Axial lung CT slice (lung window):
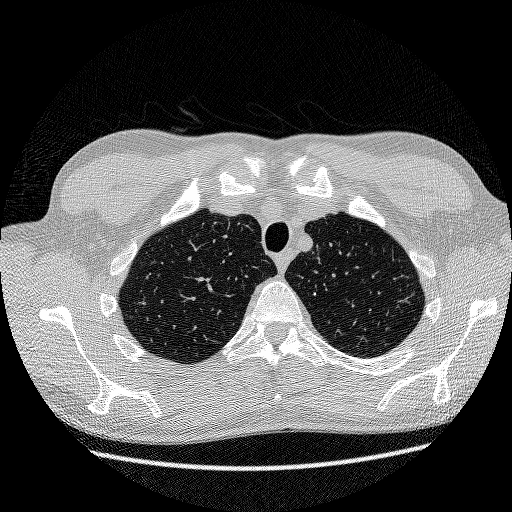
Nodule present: no